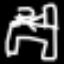
Label: bed